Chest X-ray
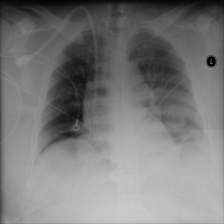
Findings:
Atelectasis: negative
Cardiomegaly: negative
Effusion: positive
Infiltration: negative
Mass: negative
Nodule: negative
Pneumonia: negative
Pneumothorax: negative
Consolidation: negative
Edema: negative
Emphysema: negative
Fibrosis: negative
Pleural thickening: negative
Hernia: negative